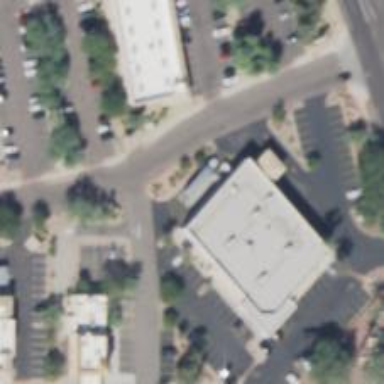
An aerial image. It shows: Pharmacy providing healthcare services.